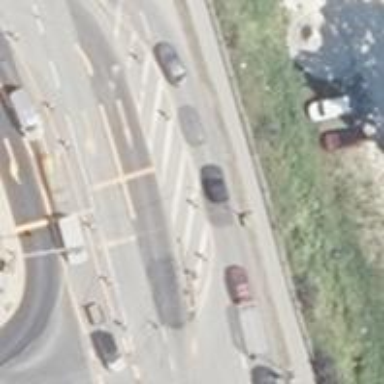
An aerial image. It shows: Road with traffic signals.